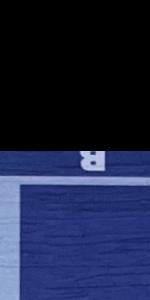
Label: Empty